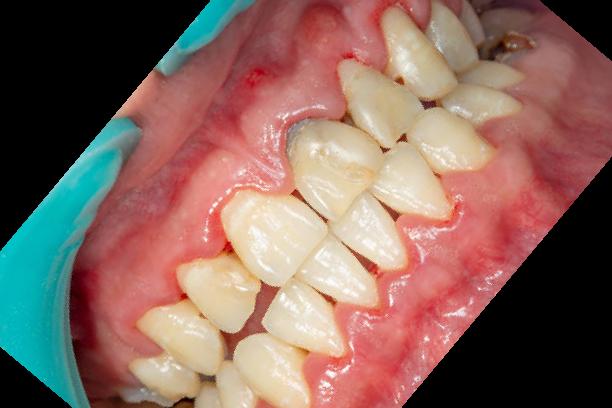
Condition: Gingivitis